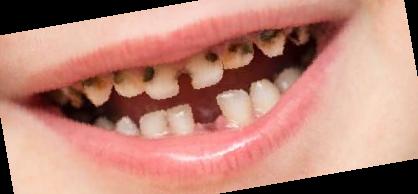
Condition: hypodontia